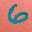
Label: 6